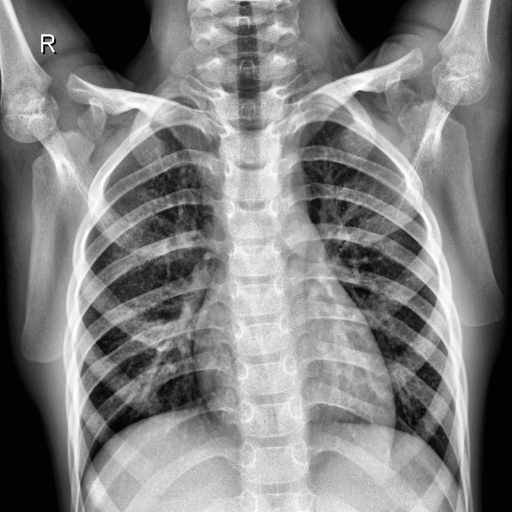
Finding: NORMAL